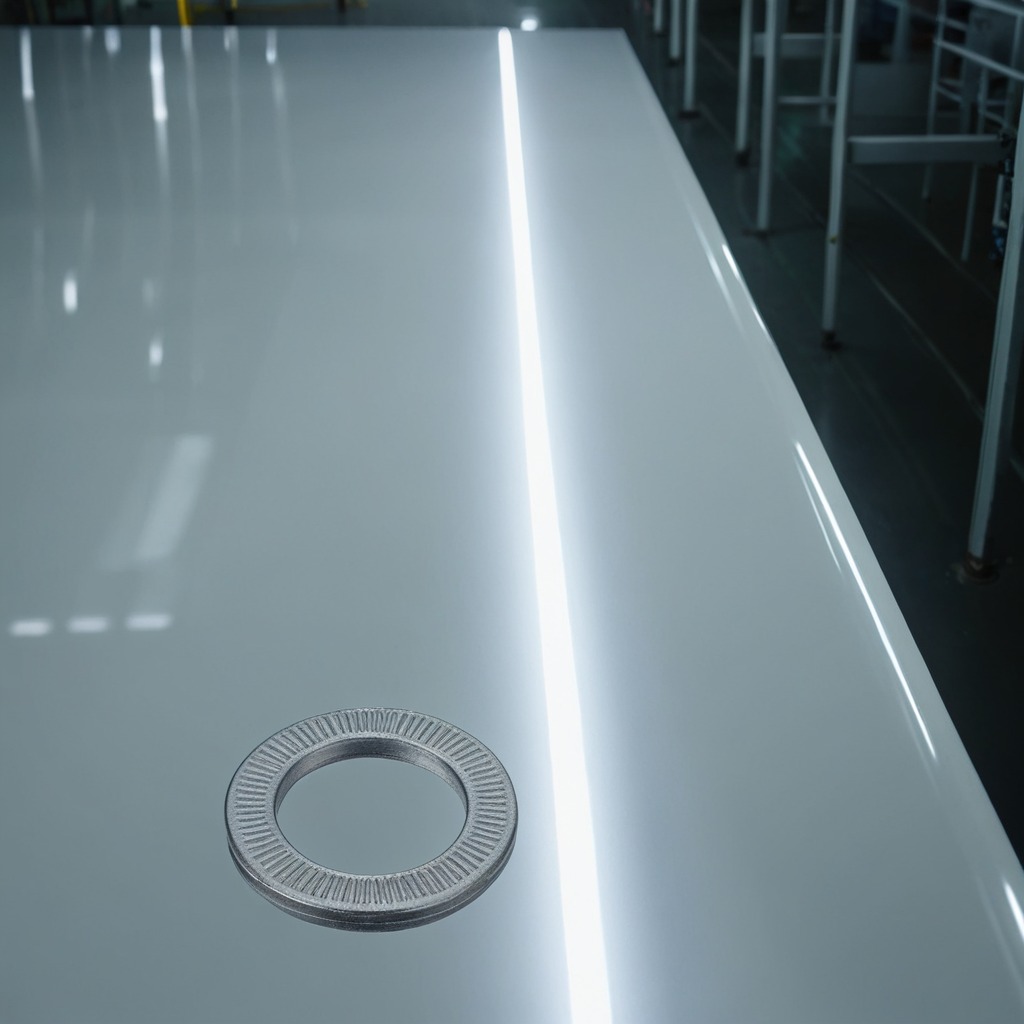
A flat metal washer is lying on the high-gloss table.